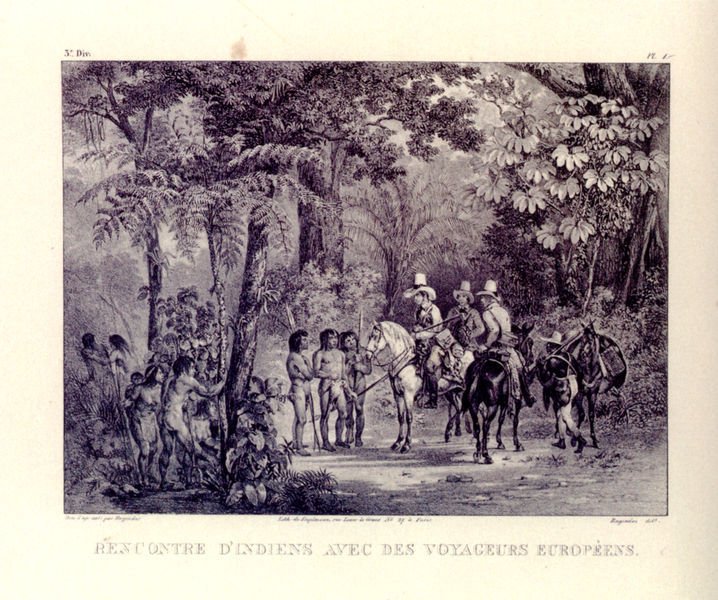
Titel: Begegnung von Indianern mit reisenden Europäern
Künstler: Johann Moritz Rugendas
Standort: Bonn
Institution: Universitäts- und Landesbibliothek
Schlagwörter: akt, baum, blätter, gruppe, körper, laub, lendenschurz, nackt, schatten, weiß, bäume, frauen, menschen, sitzen, äste, hut, hüte, licht, männer, paris, schwarz, zeichnung, gras, weg, gespräch, stehen, natur, zweige, büsche, sonne, sträucher, wald, pferd, pferde, reiter, mähne, sattel, zügel, schrift, bogen, gepäck, last, grafik, graphik, amerika, französisch, stämme, farn, nackte, paradies, unterschrift, lichtung, druck, radierung, stich, noir, illustration, text, treffen, schimmel, maultier, flecken, karte, rinde, krieger, begegnung, urwald, palmen, wildnis, speere, packesel, kupferstich, verstecken, reisende, indien, pfeil, erklärung, jahrhundert, farne, dschungel, arbres, erläuterung, einwohner, indianer, ureinwohner, siedler, wilde, chemin, eingeborenen, südamerika, tropisch, chapeaux, nus, eingeborene, indios, einheimische, europäer, djungel, verhalten, europäisch, indigene, indogene, indiander, frorscher, pfarnblätter, avec, 3, kollonial, légende, voyageurs, europär, urwald bäume, urwld bäume, rencontre d'indiens avec des voyageurs européens, redingotes, mules, stichc, achtzehntes